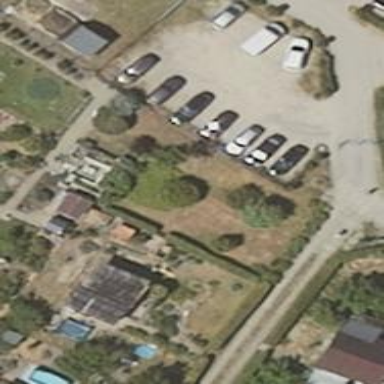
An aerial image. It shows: Parking area.